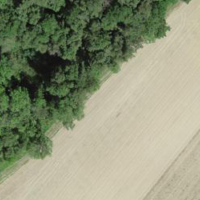
EUNIS habitat code: 52
Species observed at this site:
Pholidoptera griseoaptera
Gomphocerippus rufus
Chorthippus brunneus
Chorthippus biguttulus